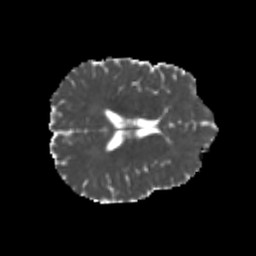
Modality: MD
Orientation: axial
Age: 26
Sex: male
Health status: healthy
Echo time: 0.074 s